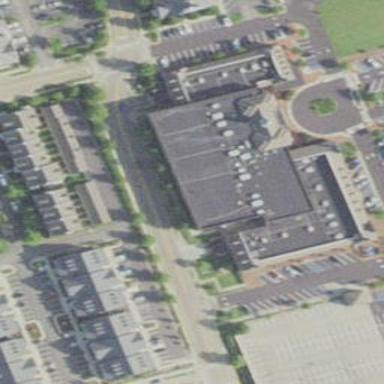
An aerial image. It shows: Cinema building.